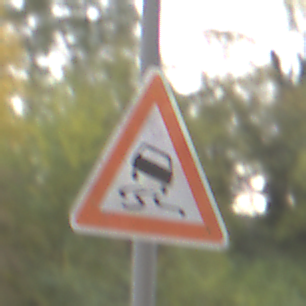
Verkehrszeichen: SchleuderOderRutschgefahr
Umgebung: Outdoor, Nature
Tageszeit: MorningAfternoon
Wetter: Overcast
Licht: Natural
Jahreszeit: Autumn
Kontrast: LowContrast